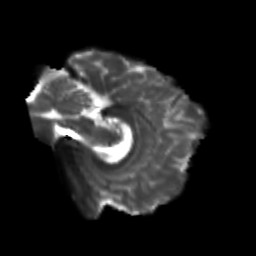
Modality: T2w
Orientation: sagittal
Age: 20
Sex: female
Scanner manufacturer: siemens
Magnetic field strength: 3 T
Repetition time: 3.5 s
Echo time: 0.104 s